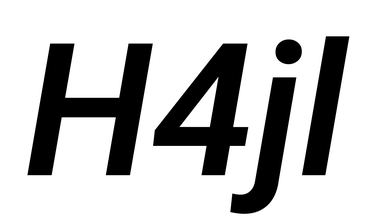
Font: Roboto-Italic_SemiBold_Italic